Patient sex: M
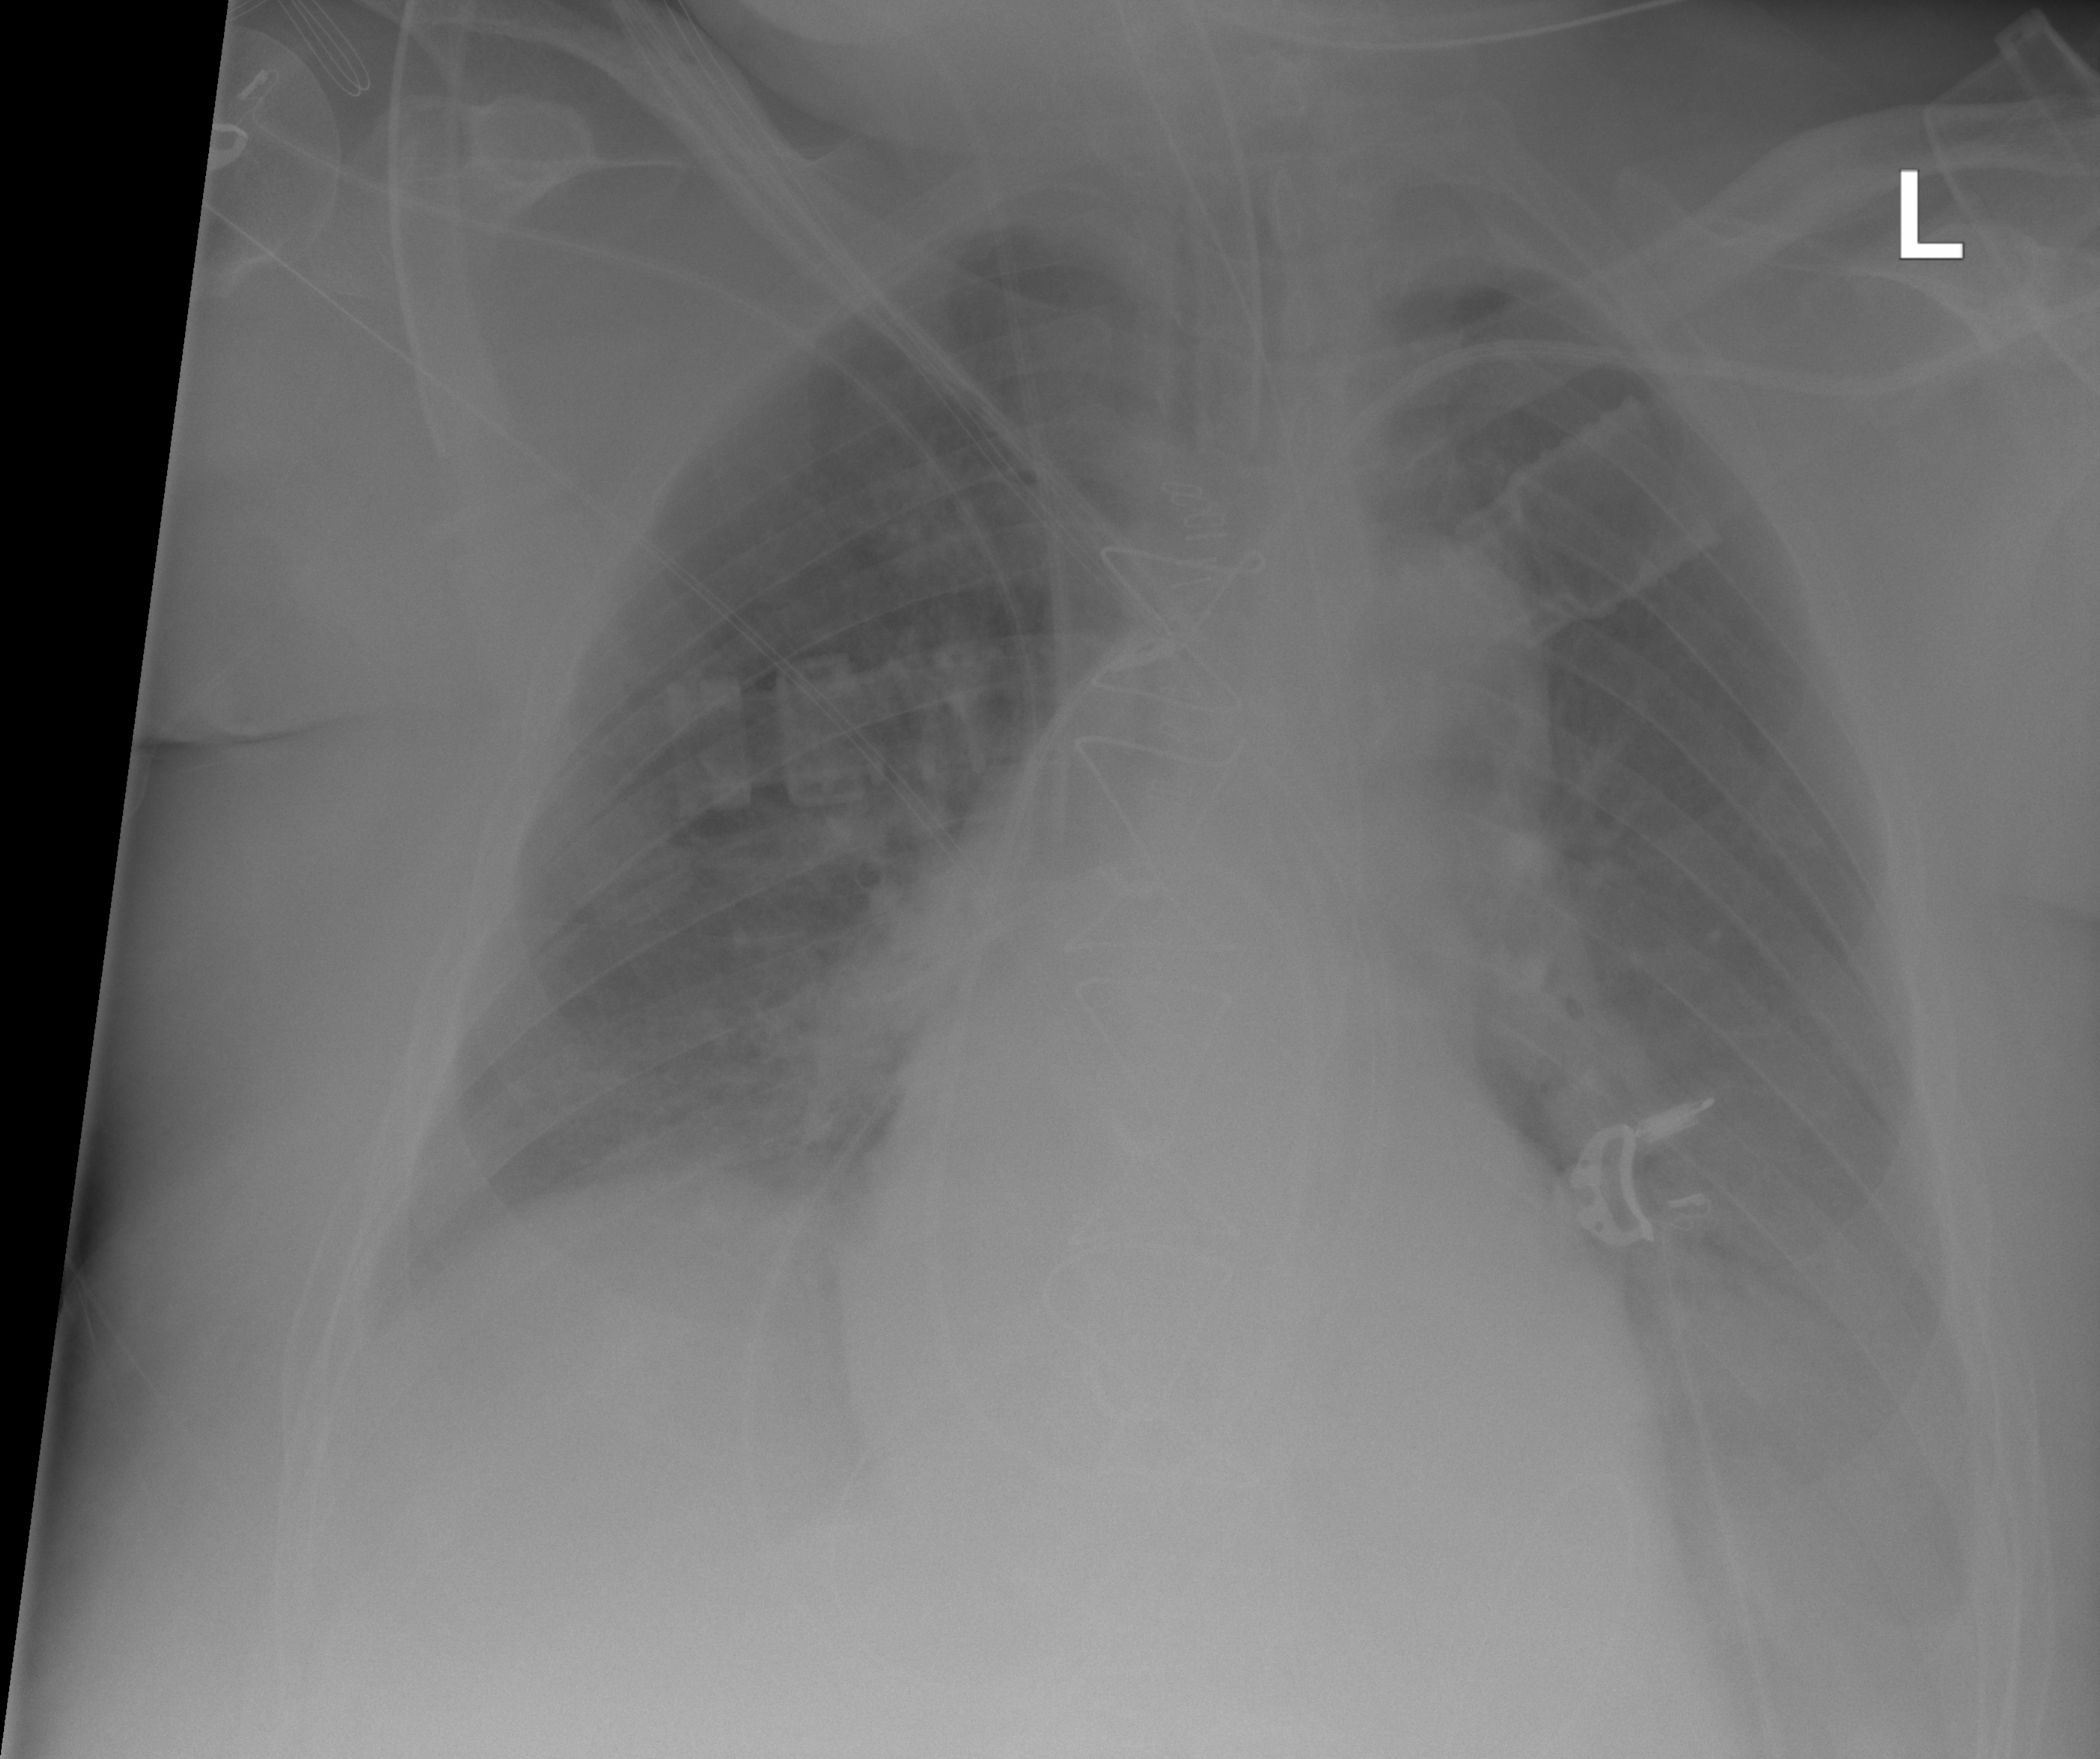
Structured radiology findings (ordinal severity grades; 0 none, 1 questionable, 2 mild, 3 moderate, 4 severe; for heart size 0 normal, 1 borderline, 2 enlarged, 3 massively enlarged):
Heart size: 1
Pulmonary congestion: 2
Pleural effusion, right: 2
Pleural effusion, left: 2
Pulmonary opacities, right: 0
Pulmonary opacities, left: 0
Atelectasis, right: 2
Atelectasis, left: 2